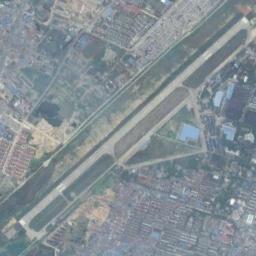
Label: airport